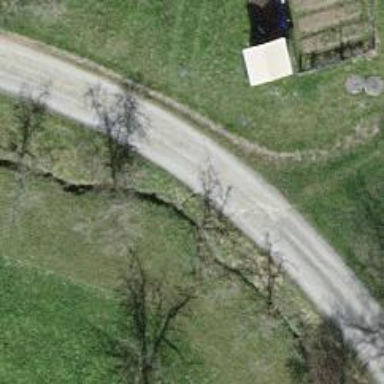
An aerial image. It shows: Gravel track with grade2 quality.